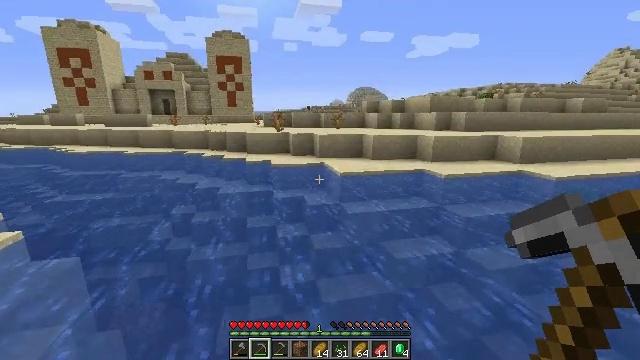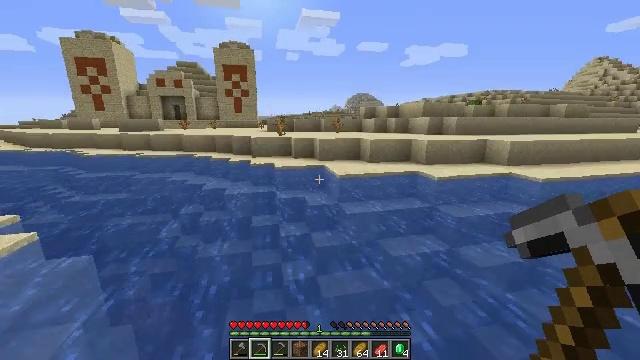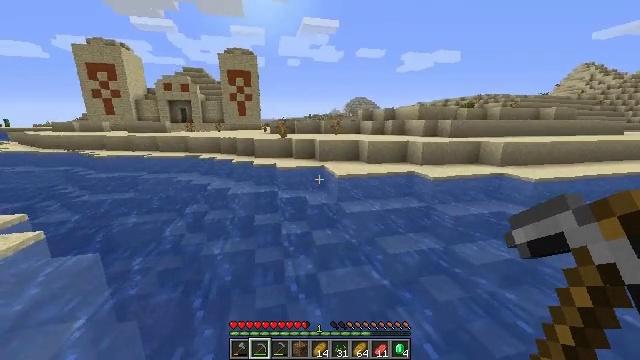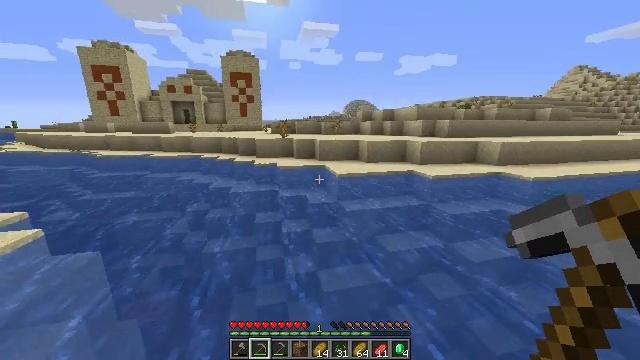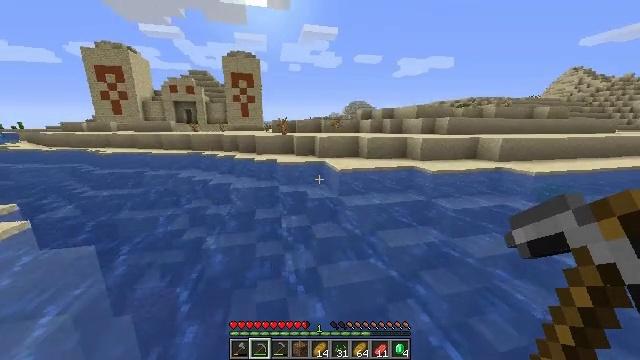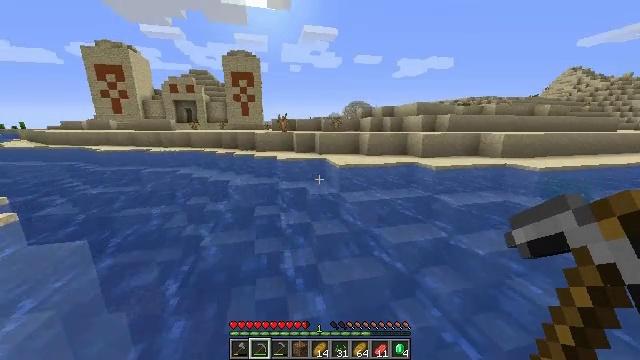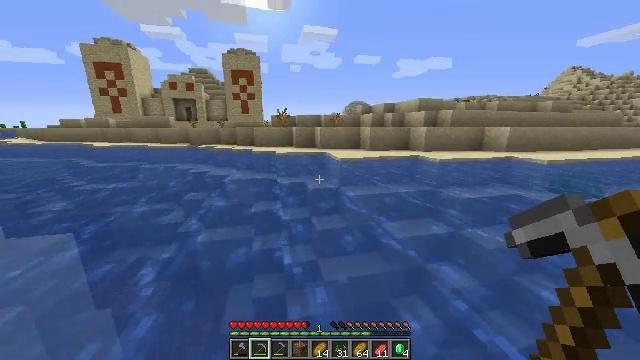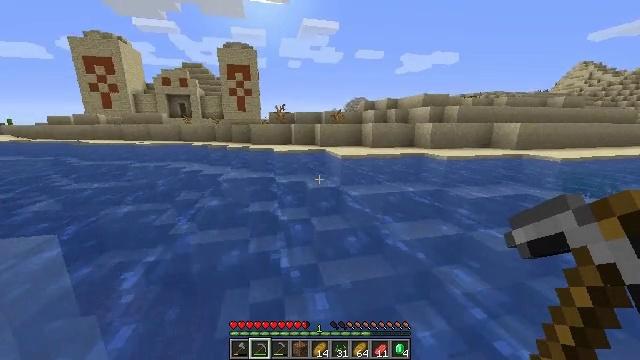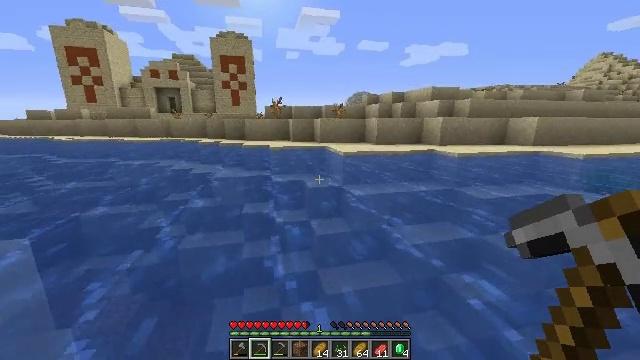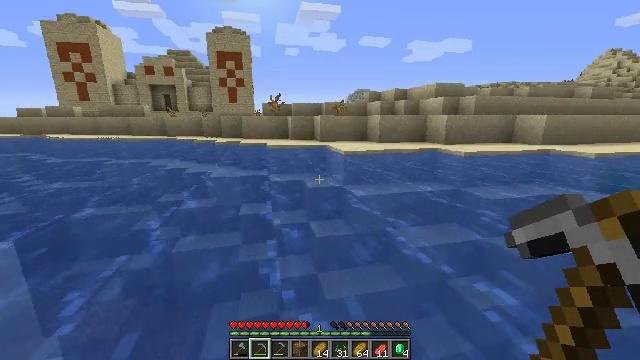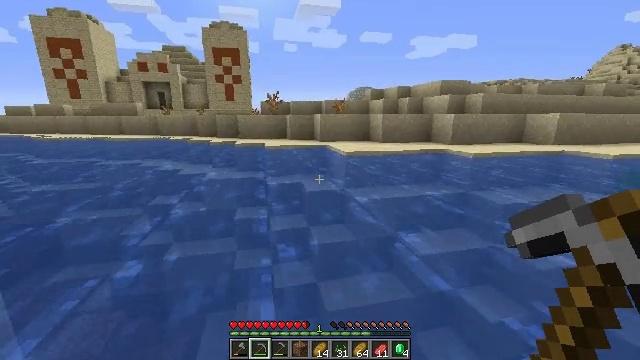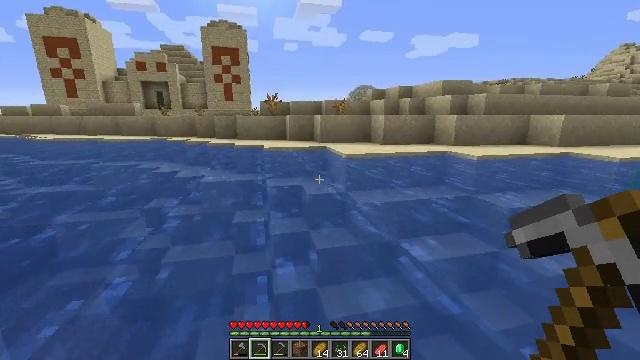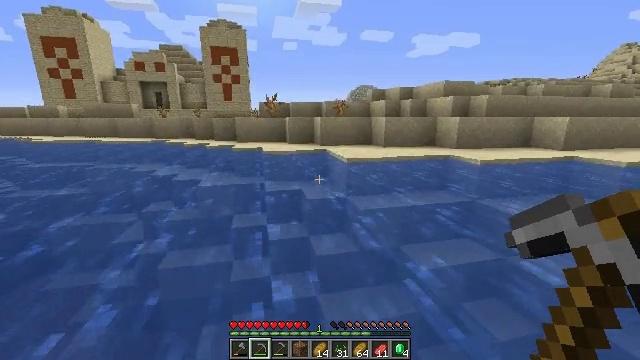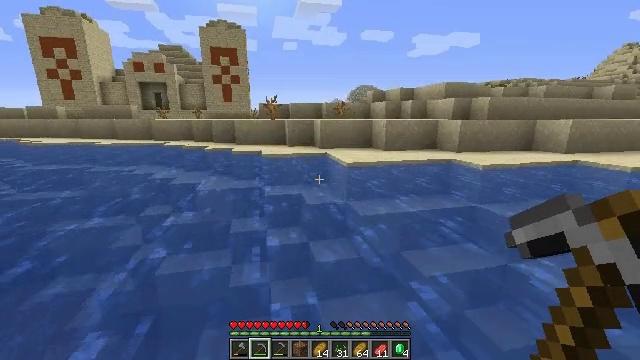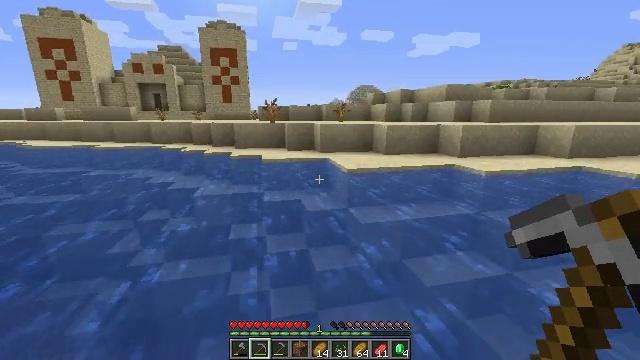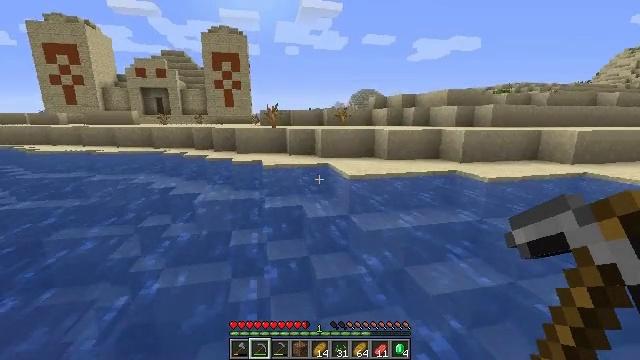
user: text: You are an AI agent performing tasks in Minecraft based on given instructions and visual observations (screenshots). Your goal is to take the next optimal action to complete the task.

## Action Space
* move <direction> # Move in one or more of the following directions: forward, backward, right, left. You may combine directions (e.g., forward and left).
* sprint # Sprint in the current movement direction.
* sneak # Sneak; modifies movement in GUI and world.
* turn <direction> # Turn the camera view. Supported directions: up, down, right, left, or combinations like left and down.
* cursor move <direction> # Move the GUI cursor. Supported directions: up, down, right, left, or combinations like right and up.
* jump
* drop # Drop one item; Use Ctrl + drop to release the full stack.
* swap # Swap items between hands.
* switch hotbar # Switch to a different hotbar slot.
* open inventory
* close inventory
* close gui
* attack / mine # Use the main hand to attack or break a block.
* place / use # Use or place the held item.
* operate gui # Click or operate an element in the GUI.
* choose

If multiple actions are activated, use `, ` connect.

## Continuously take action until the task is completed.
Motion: motion action
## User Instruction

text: Collect orange terracotta for building.
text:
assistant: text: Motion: move forward, sprint, jump
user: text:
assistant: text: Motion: move forward, sprint, jump
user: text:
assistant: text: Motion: move forward, sprint, jump
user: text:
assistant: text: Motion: move forward, sprint, jump
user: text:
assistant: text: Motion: move forward, sprint, jump
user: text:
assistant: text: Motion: move forward, sprint, jump
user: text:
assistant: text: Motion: move forward, sprint, jump
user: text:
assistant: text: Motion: move forward, sprint, jump
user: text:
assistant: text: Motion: move forward, sprint, jump
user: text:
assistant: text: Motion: move forward, sprint, jump
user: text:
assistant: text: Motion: move forward, sprint, jump
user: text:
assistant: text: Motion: move forward, sprint, jump
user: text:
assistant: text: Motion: move forward, sprint, jump
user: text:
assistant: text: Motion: move forward, sprint, jump
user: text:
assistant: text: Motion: move forward, sprint, jump
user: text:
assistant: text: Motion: move forward, sprint, turn left and up, jump
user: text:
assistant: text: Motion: move forward, sprint, jump
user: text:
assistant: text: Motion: move forward, sprint, jump
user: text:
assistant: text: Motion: move forward, sprint, jump
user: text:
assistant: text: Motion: move forward, sprint, jump
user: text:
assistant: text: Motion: move forward, sprint, jump
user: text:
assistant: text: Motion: move forward, sprint, jump
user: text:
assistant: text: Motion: move forward, sprint, turn down, jump
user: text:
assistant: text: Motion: move forward, sprint, turn right and down, jump
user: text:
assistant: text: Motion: move forward, sprint, turn right, jump
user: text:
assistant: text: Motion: move forward, sprint, jump
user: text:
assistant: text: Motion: move forward, sprint, turn right, jump
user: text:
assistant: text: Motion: move forward, sprint, turn right, jump
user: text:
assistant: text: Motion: move forward, sprint, turn right, jump
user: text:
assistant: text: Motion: move forward, sprint, jump